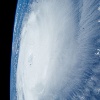
Label: cloud